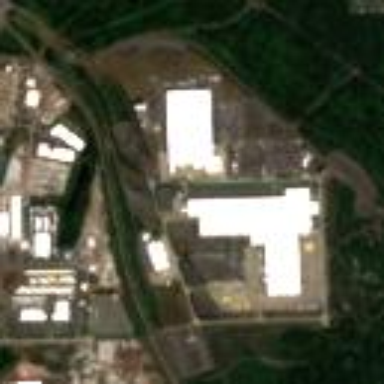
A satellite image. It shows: Industrial area with factory.